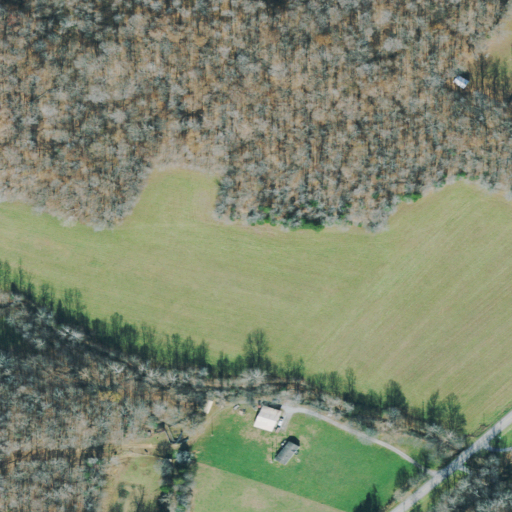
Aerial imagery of valley in Tennessee named Hurricane Hollow containing deciduous forest, pasture, open development, mixed forest, medium intensity development, and low intensity development